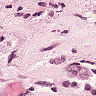
Metastatic tissue present: yes